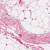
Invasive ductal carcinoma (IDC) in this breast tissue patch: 0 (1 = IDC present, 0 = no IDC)